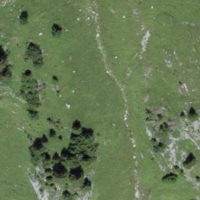
EUNIS habitat code: 23
Species observed at this site:
Gentiana verna